Echo time (TE): 2 ms
Repetition time (TR): 4.1 ms
Flip angle: 99 degrees
Bandwidth: 870 Hz
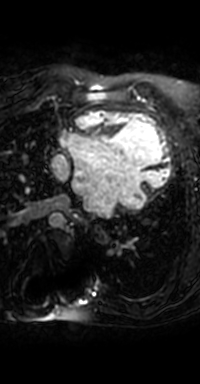
Patient age (years): 15
Disease severity: severe
Diagnoses: CommonAtrium|DORV|Dextrocardia|Fontan|Glenn|Heterotaxy|InvertedVentricles|LeftCentralIVC|LeftCentralSVC|VSD
Cardiac structures present: LV (left ventricle), RV (right ventricle), LA (left atrium), AO (aorta), PA (pulmonary artery), SVC (superior vena cava), IVC (inferior vena cava)
Structures absent: RA (right atrium)